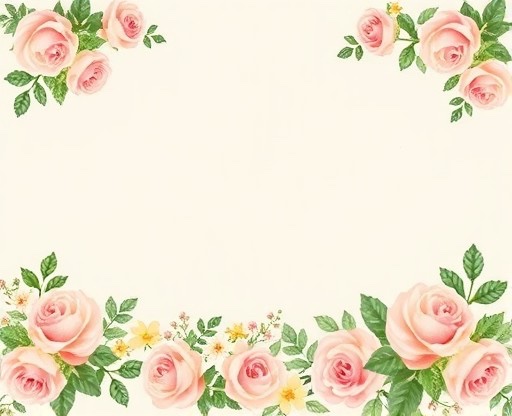
Category: Wedding